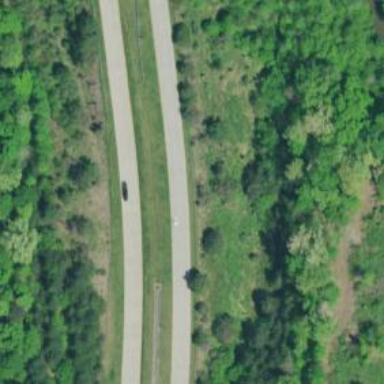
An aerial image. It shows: Primary highway that functions as expressway.